【题型】填空题　【知识点】解析几何　【难度】easy
已知 $F$ 是抛物线 $C:y^2 = 4x$ 的焦点，$P$ 是抛物线 $C$ 上一动点，$Q$ 是曲线 $x^2 + y^2 - 8x - 2y + 16 = 0$ 上一动点，则 $|PF| + |PQ|$ 的最小值为 \underline{\ \ \ \ \ \ \ \ }.
【解答】
【答案】4

【详解】
由抛物线 $C:y^2 = 4x$，可得焦点坐标为 $F(1,0)$，准线方程为 $l: x = -1$，

又由曲线 $x^2 + y^2 - 8x - 2y + 16 = 0$，可化为 $(x - 4)^2 + (y - 1)^2 = 1$，

可得圆心坐标为 $M(4,1)$，半径 $r = 1$，

过点 $P$ 作 $PA \perp l$，垂足为 $A$，过点 $M$ 作 $MA_1 \perp l$，垂足为 $A_1$，交抛物线于 $P_1$，如图所示，

根据抛物线的定义，可得 $|PF| + |PQ| = |PA| + |PM| - 1$，

要使得 $|PA| + |PM|$ 取得最小值，只需使得点 $P$ 与 $P_1$ 重合，此时 $A$ 与 $A_1$ 重合，

即 $|PA| + |PM| \ge |P_1A_1| + |P_1M| = 5$，当且仅当 $M,P_1,Q_1,A_1$ 在一条直线上时，

所以 $|PF| + |PQ|$ 的最小值为 $5 - 1 = 4$.

故答案为: 4.

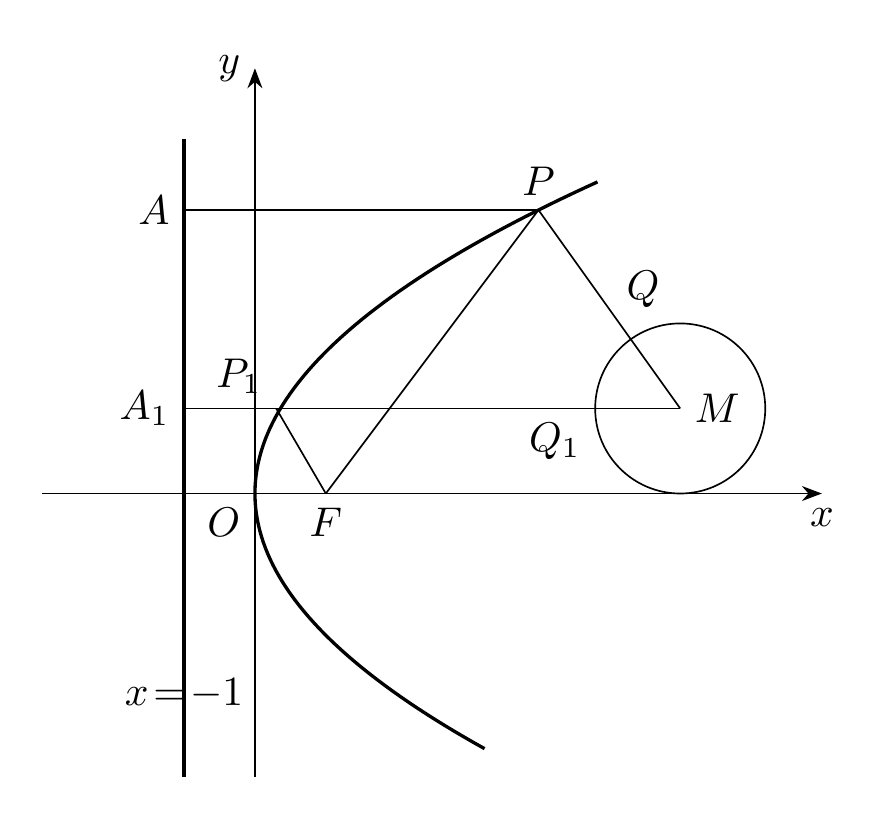